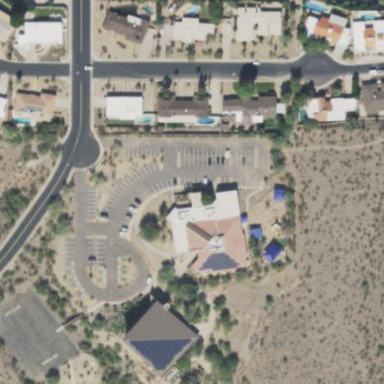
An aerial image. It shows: Place of worship.